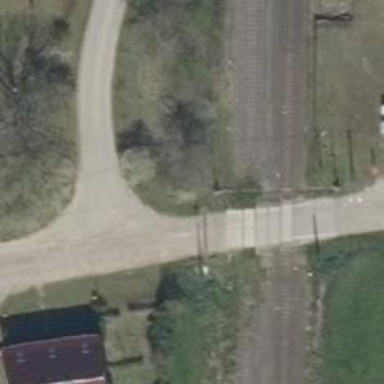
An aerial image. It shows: Railway level crossing.